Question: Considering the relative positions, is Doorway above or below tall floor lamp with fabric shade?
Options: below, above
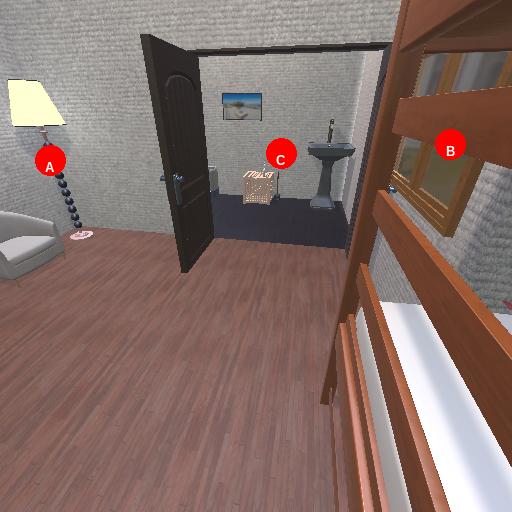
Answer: below